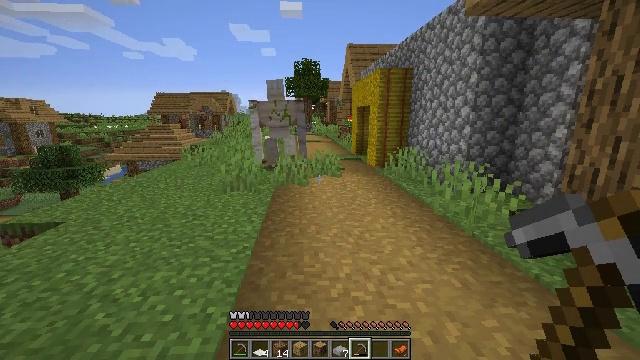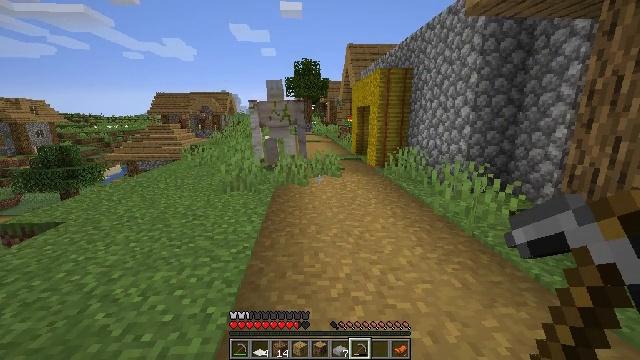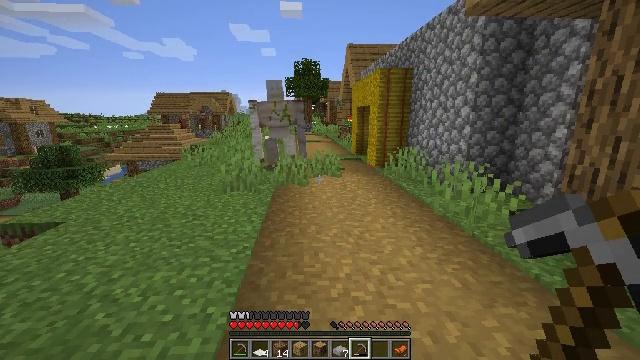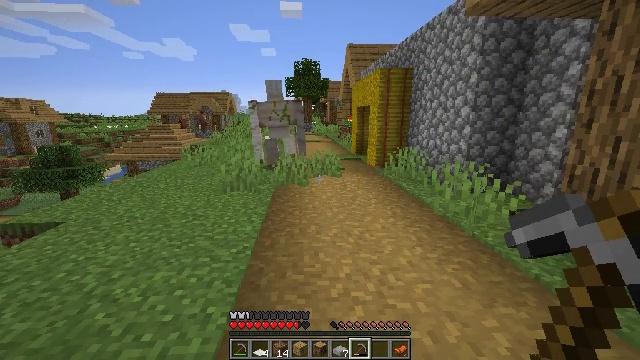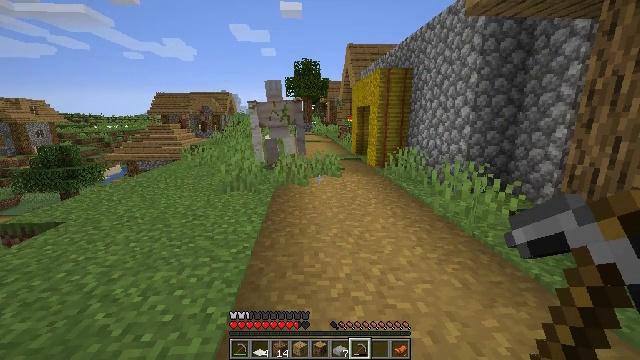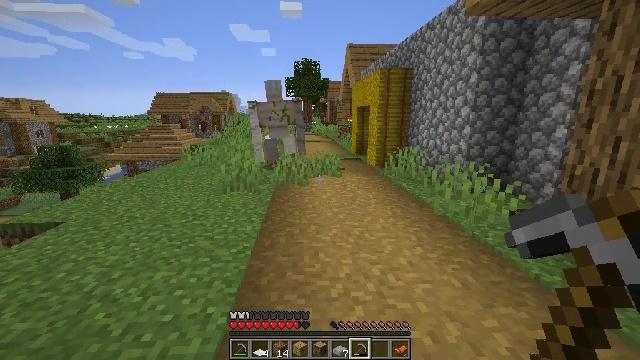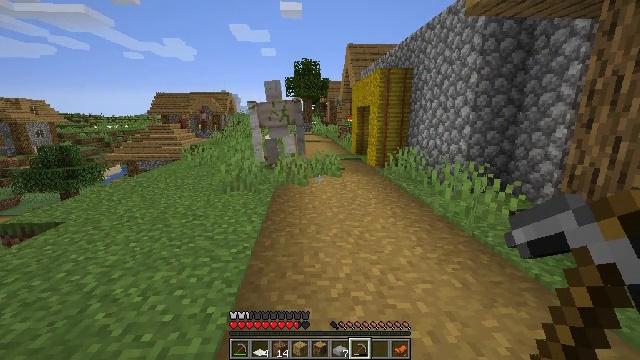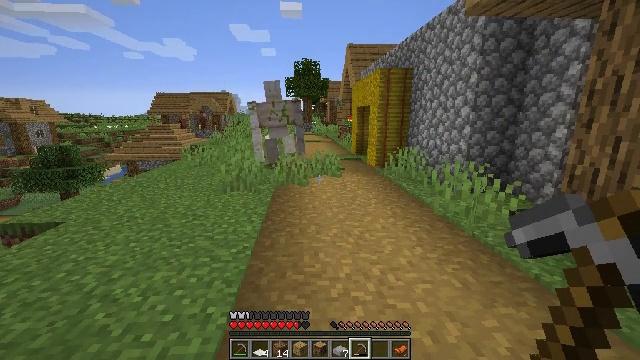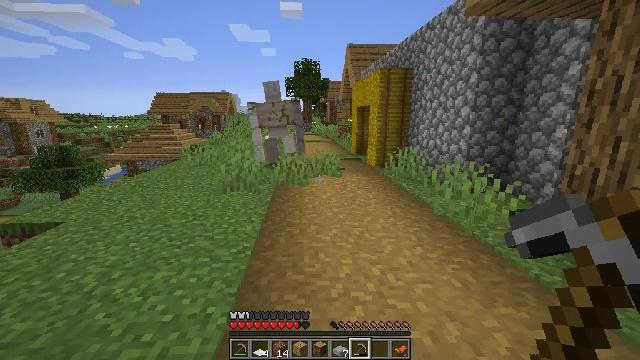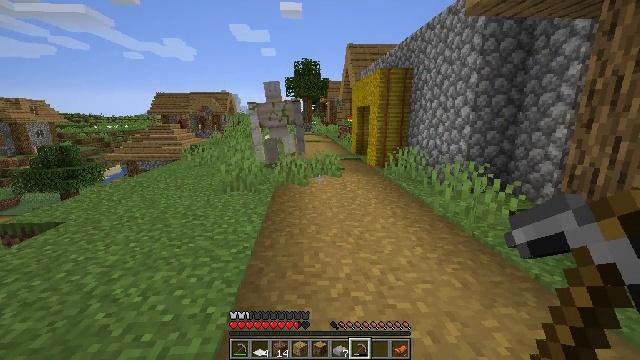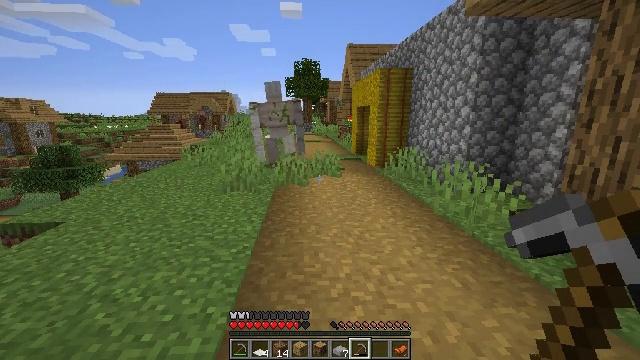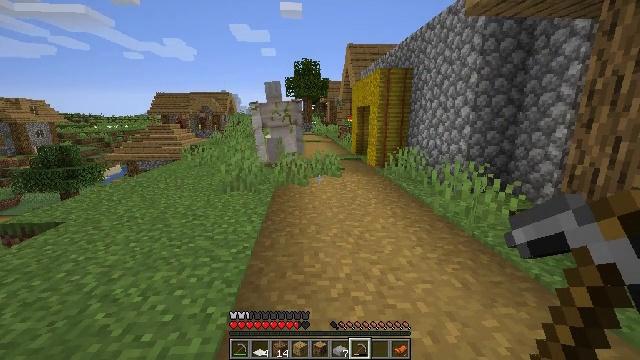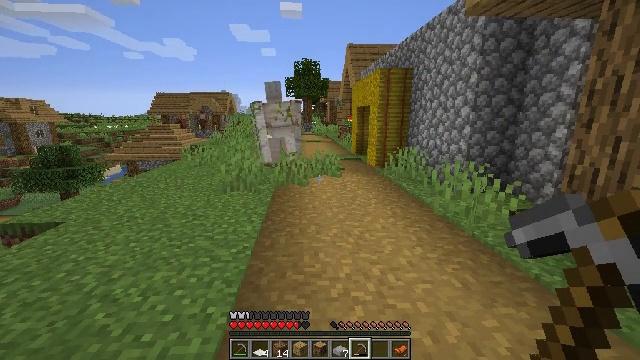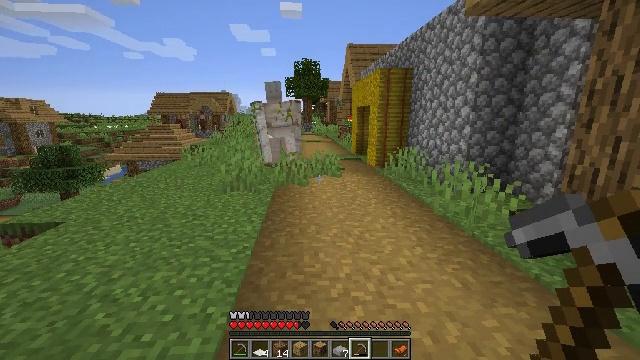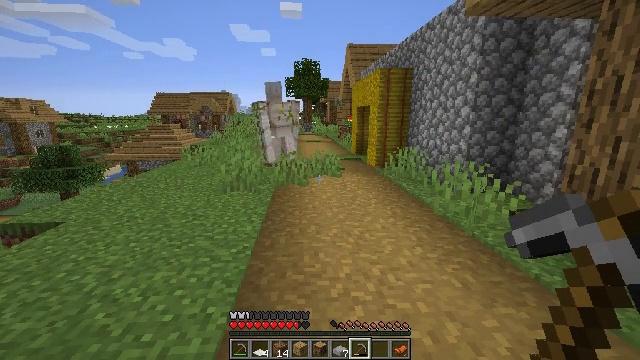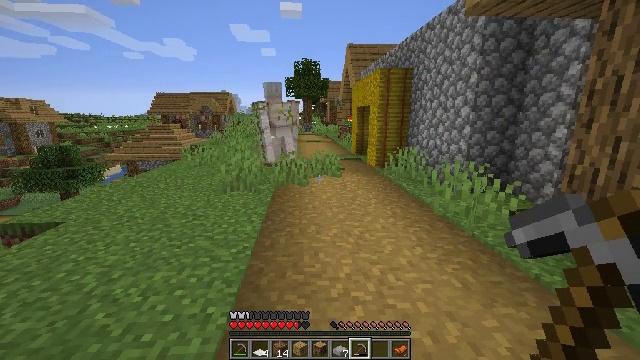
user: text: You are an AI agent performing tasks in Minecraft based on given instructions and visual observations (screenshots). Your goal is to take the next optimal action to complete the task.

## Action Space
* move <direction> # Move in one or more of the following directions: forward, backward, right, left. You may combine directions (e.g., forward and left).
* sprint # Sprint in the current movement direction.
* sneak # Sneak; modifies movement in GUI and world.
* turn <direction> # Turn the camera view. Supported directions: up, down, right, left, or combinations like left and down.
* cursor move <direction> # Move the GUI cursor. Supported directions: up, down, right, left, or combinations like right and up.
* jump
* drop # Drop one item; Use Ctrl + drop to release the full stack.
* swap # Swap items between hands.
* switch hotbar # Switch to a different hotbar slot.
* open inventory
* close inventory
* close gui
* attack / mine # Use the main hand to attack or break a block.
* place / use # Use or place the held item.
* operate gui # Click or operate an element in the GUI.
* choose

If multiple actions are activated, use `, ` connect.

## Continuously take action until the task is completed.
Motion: motion action
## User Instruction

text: Mine oak stairs.
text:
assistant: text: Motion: no_op
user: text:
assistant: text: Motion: no_op
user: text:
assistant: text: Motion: no_op
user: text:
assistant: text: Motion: no_op
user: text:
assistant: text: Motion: no_op
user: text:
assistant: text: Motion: no_op
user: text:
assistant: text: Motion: no_op
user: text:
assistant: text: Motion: no_op
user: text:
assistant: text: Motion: no_op
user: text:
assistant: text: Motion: no_op
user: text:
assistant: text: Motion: no_op
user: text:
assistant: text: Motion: no_op
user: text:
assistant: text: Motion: no_op
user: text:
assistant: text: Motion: no_op
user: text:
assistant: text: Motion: no_op
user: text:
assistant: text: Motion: no_op
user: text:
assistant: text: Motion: open gui
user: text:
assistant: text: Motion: close gui
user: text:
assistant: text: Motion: no_op
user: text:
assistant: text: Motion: no_op
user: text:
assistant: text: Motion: no_op
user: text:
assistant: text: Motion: no_op
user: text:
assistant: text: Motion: no_op
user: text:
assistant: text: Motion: no_op
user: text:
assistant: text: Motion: no_op
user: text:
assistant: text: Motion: no_op
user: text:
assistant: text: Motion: no_op
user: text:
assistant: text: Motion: no_op
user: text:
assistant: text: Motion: turn down
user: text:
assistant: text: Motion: turn down